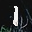
Label: 1